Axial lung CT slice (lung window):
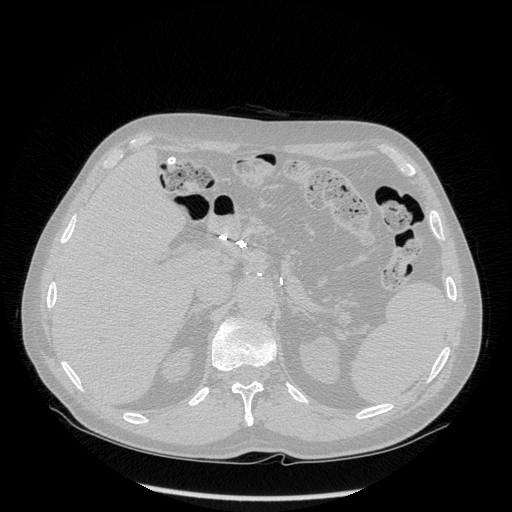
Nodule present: no